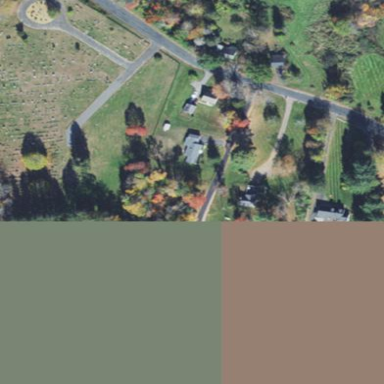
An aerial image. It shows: Cemetery.